Question: We are developing a mobile app using PhoneGap and Backbone.js. In order to enable Backbone's router to handle hashtag changes, all tutorials tell you to set the following property:
'''
$.mobile.linkBindingEnabled = false;
'''
While this works great to enable Backbone, it is now causing a bug with the selectmenu. Specifically, we want to use the custom style of selectmenu popup (as opposed to native), but it doesn't work with that option set to false.

I'm looking for a way to manually intercept this event and show the custom menu. The first thing I thought of is to manually capture the click and use the selectmenu's "open" method, but this doesn't work.
I've created a jsFiddle (<URL> to demonstrate the problem. When you first load it up, you can click on the selectmenu and it will open the custom-style menu. If you toggle the linkBindingEnabled to false, it no longer works.
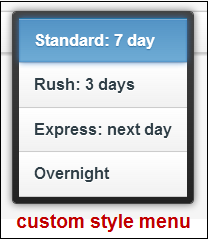
Answer: Ok, we seem to have found a workaround. Previously, I had tried to use the open method of the selectmenu, like:
'''
$("#selectId").selectmenu("open");
'''
But this didn't work, probably because it was still relying on jQM's click handling. It turns out that when the page is rendered, jQM creates the custom menus for each selectmenu and hides them off-screen, giving them an ID in the form of . You can use the <URL> to then show this menu programmatically.
'''
$("#selectId-listbox").popup("open");
'''
Unfortunately, since we now have to handle all click handling duties, you must manually capture the user's selection, update the underlying form element and close the menu.